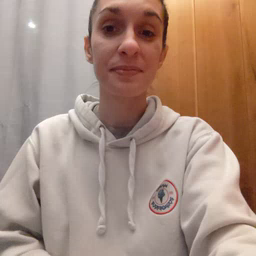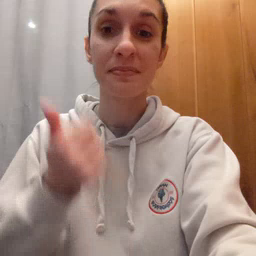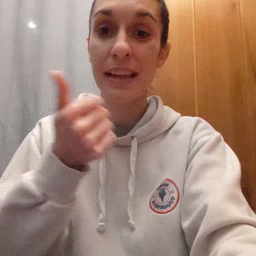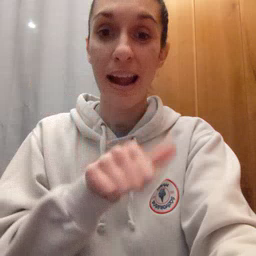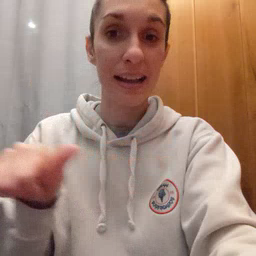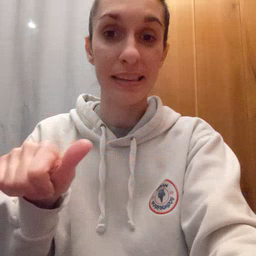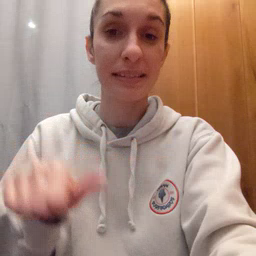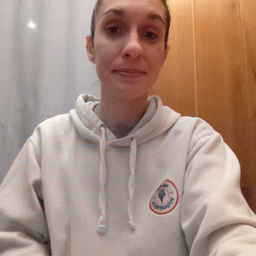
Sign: any